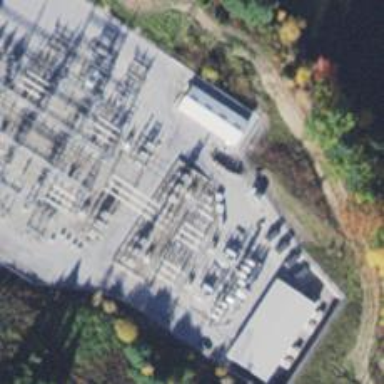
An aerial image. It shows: Switch for power supply.